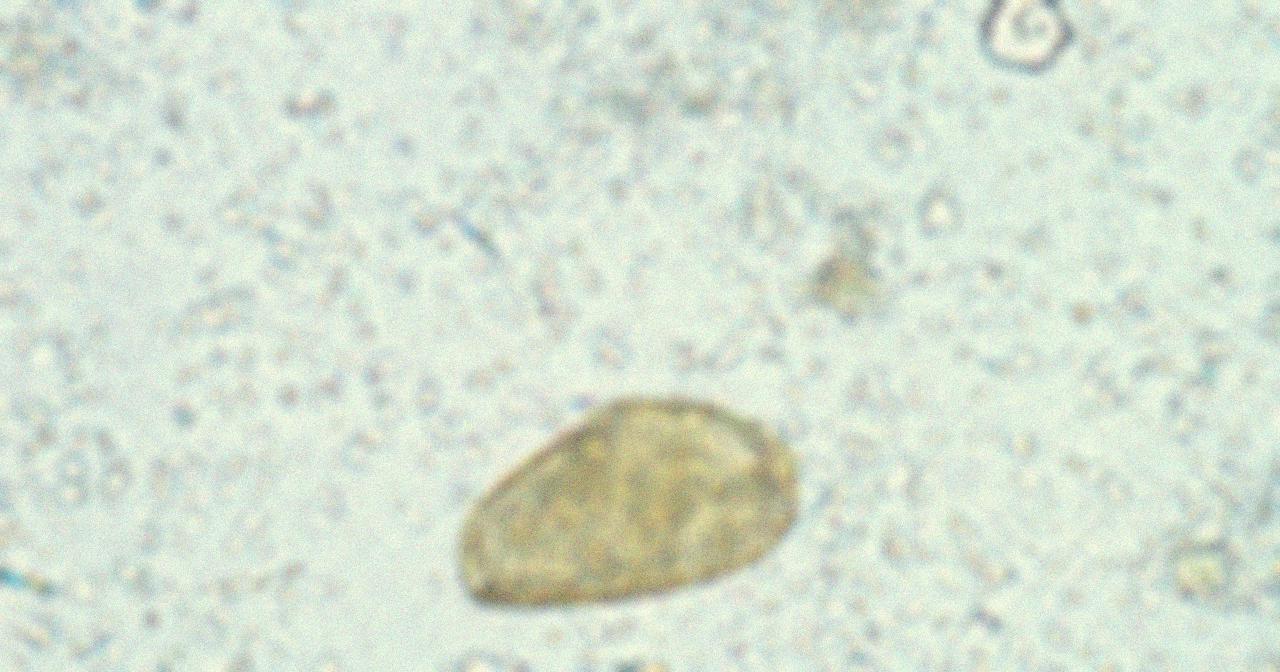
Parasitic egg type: Paragonimus spp